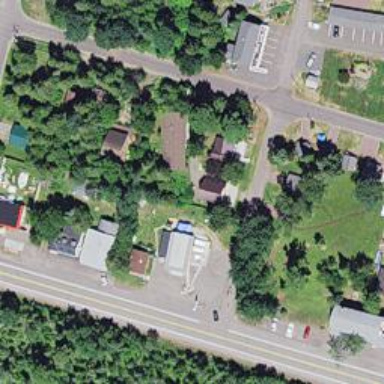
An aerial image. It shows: Convenience shop.